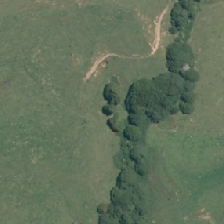
Land cover: indigenous_forest